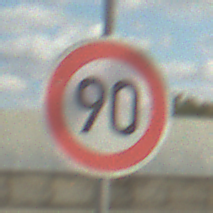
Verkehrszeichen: Geschwindigkeit90
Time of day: MorningAfternoon
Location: Outdoor (RoadRail)
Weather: PartlyCloudy
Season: NotSpecified
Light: Natural